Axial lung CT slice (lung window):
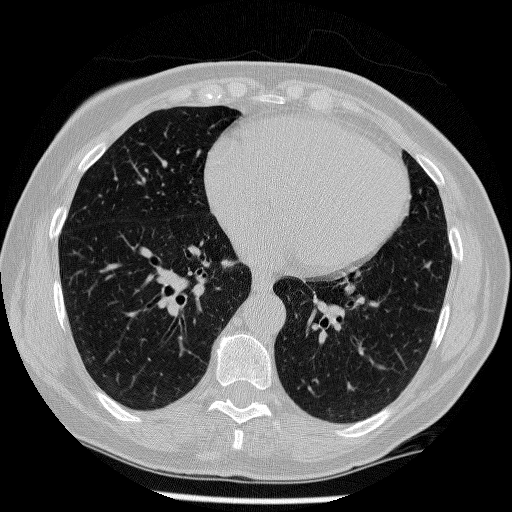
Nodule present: yes
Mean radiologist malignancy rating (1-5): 3